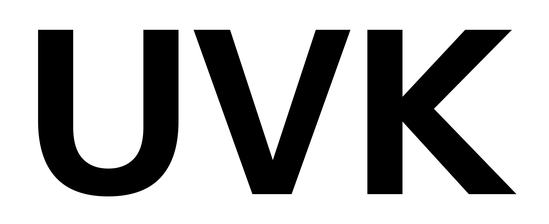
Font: InstrumentSans_Bold